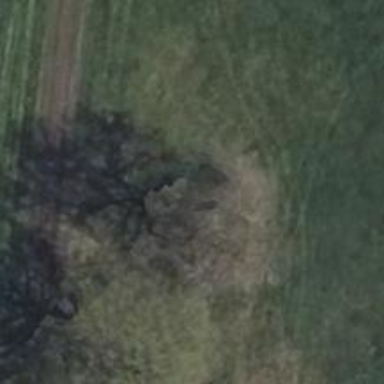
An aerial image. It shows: Deciduous tree with broadleaved leaves.